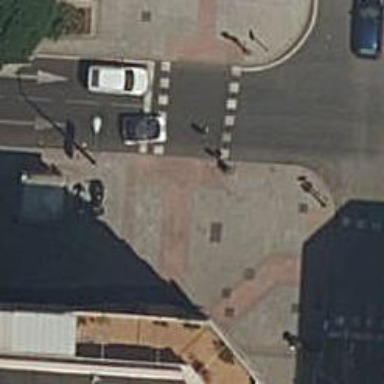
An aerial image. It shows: Kerb serving as barrier.